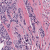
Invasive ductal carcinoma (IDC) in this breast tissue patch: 1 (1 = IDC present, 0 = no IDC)